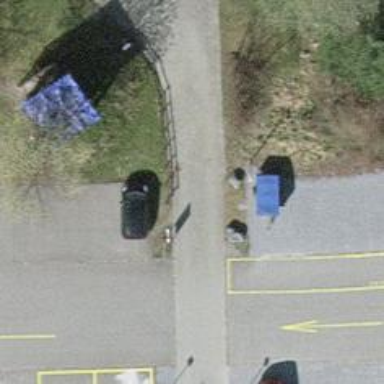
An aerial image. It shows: Bollard.